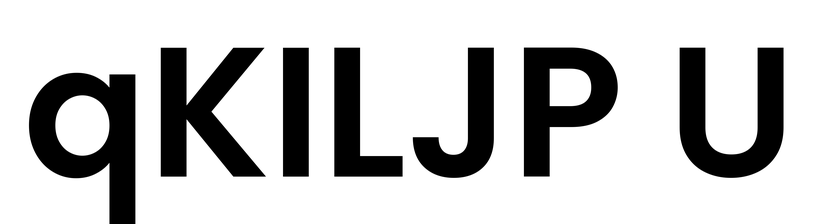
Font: Poppins-SemiBold